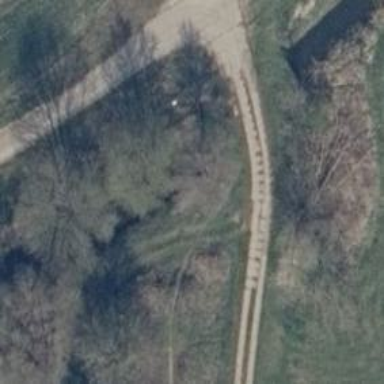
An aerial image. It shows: Row of broadleaved trees.